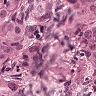
Metastatic tissue present: yes